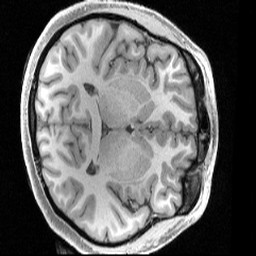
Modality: T1w
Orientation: axial
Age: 20
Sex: female
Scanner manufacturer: siemens
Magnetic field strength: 3 T
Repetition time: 2.4 s
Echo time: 0.00231 s